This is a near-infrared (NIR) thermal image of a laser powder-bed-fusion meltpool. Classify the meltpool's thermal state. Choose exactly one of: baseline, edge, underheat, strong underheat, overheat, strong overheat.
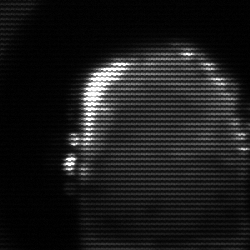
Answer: baseline